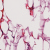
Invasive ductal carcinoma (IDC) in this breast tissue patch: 0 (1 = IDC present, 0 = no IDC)